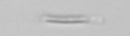
Label: Bacillariophyceae